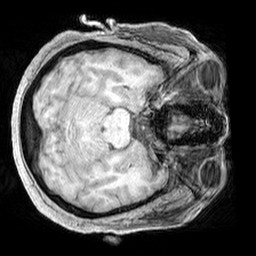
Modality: T1w
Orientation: axial
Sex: female
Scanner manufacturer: siemens
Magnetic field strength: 3 T
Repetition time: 2.3 s
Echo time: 0.00226 s